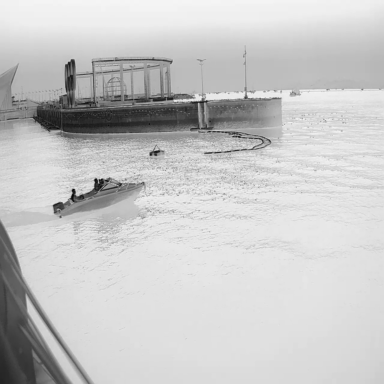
There is a canoe in the infrared image.